Question: Please find following screenshot
How to convert it into html
For More Clear understanding
If background image i can achieve this but i need make it into html elements

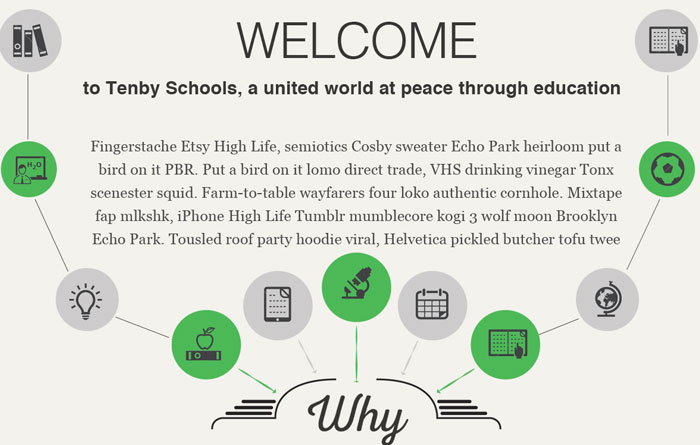
Answer: To convert this image to HTML you can use different methods. But I would definitely use an SVG image.
To do that:
- - - -